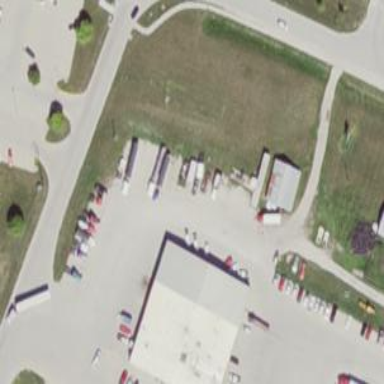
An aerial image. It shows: Retail building.